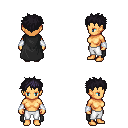
a pixel art fantasy rpg character, female body template, human, tanned skin, black cape, white pants, raven bedhead hairstyle, white cloth bracers, four views (front, back, left, right), 2x2 character sprite sheet, small pixel art, hard edges, no anti-aliasing